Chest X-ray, PA view. Patient: 47 years old, sex F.
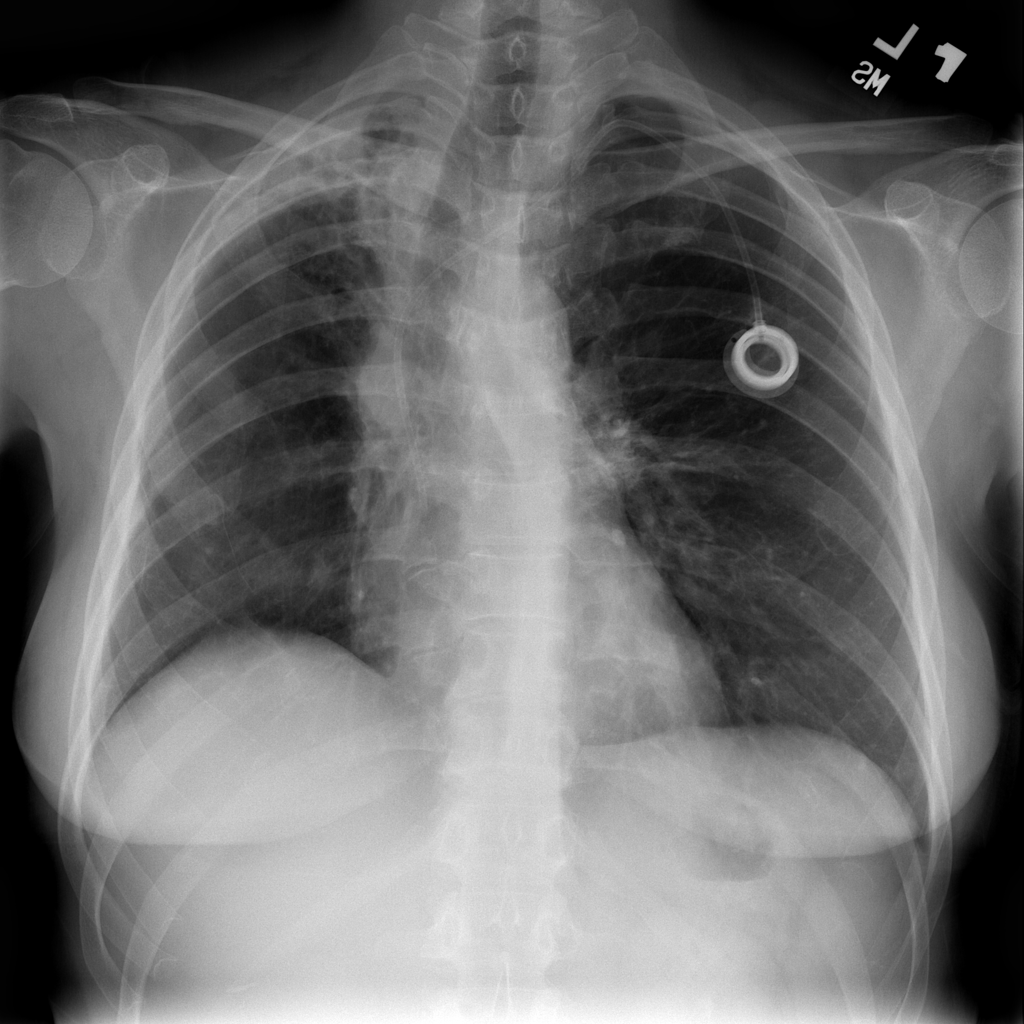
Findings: Nodule, Pleural_Thickening